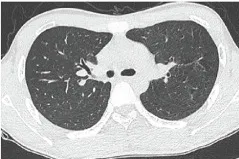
Chest computed tomography (CT) images of an adolescent patient with macrolide-unresponsive Mycoplasma pneumoniae pneumonia. (G-I) Chest CT on hospital Day 15, showing significant resolution of the bilateral lung lesions.
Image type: radiology (ct)